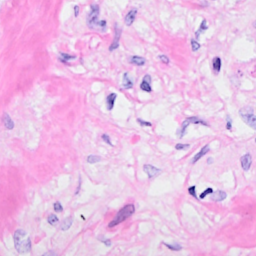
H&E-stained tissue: Breast